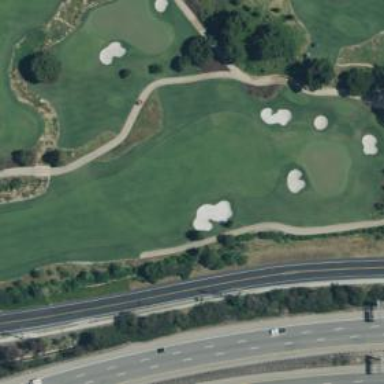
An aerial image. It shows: Golf cartpath that is also road path.